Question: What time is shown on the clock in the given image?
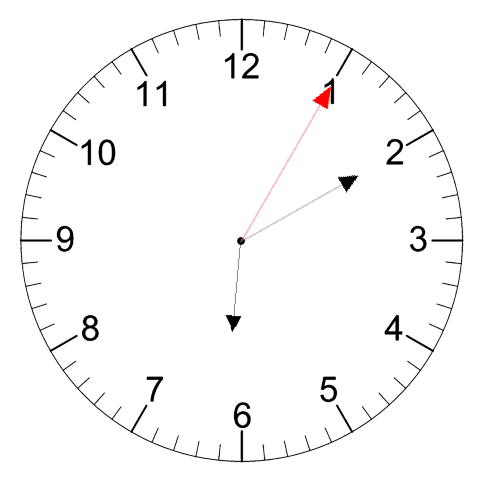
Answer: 06:10:05